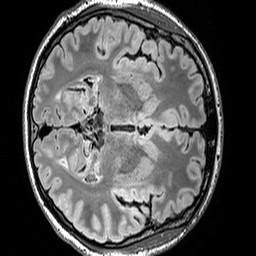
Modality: FLAIR
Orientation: axial
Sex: male
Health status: ill
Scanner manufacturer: siemens
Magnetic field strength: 3 T
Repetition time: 5 s
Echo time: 0.388 s